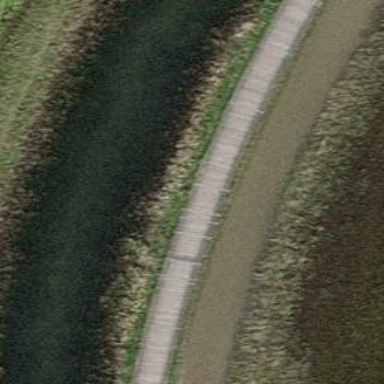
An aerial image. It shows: Path.